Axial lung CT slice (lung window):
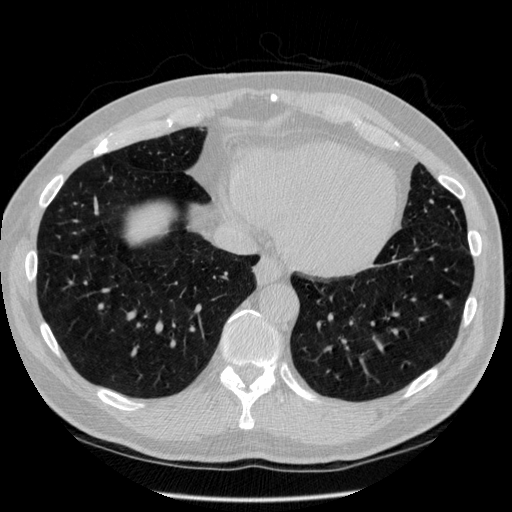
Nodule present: no